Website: lowes
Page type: customer-info-address
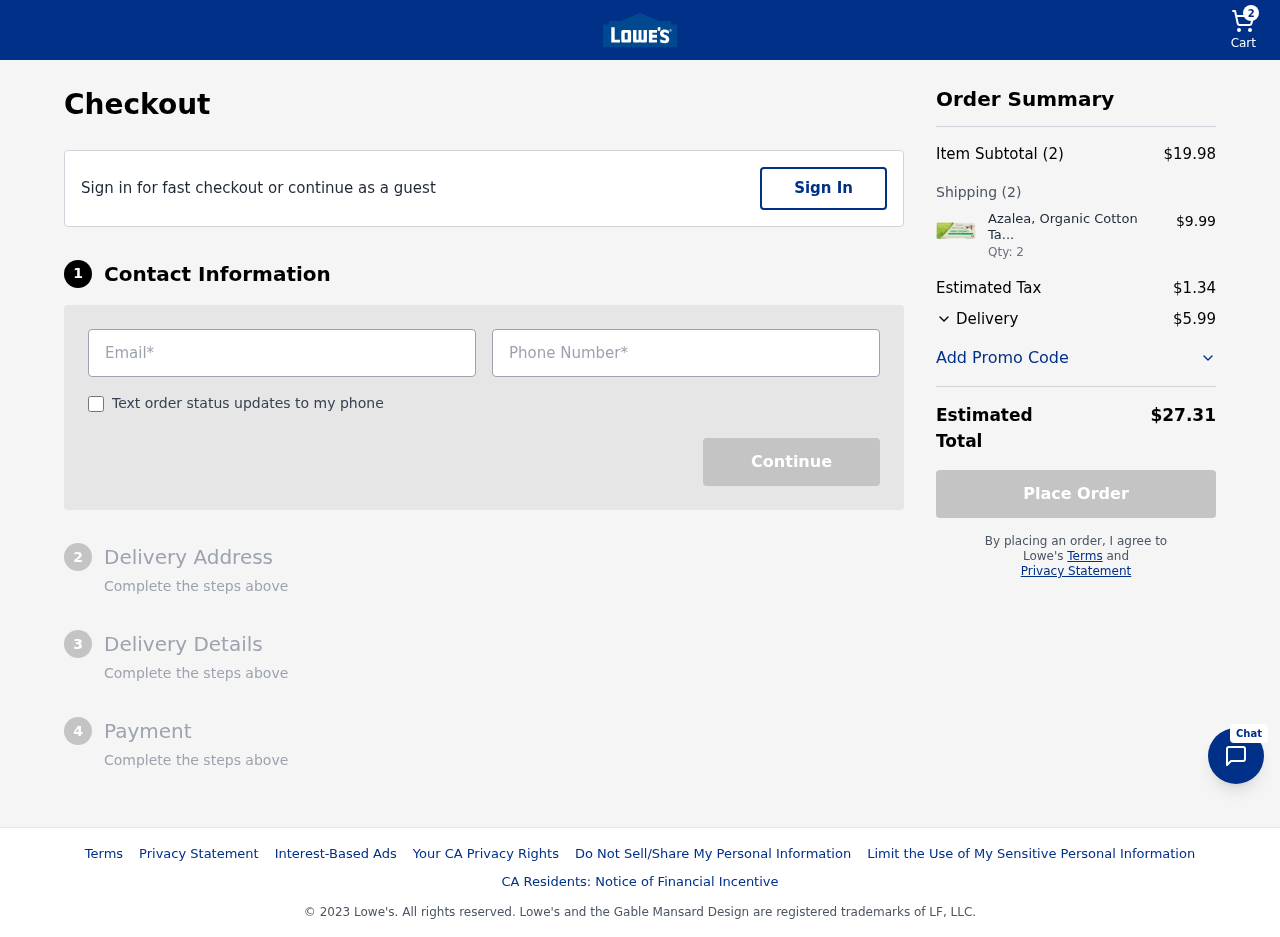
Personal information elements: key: PII_EMAIL
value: mitchellthornton@yahoo.com
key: PII_PHONE
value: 7454097480
Product elements: key: PRODUCT1_NAME
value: Azalea, Organic Cotton Tampons without Applicator, Super, 20 ct
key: PRODUCT1_PRICE
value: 9.99
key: PRODUCT1_QUANTITY
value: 2
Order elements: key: ORDER_NUM_ITEMS
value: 2
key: ORDER_SUBTOTAL
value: $19.98
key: ORDER_NUM_ITEMS2
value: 2
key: ORDER_TAX
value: $1.34
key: ORDER_SHIPPING_COST
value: $5.99
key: ORDER_TOTAL
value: $27.31